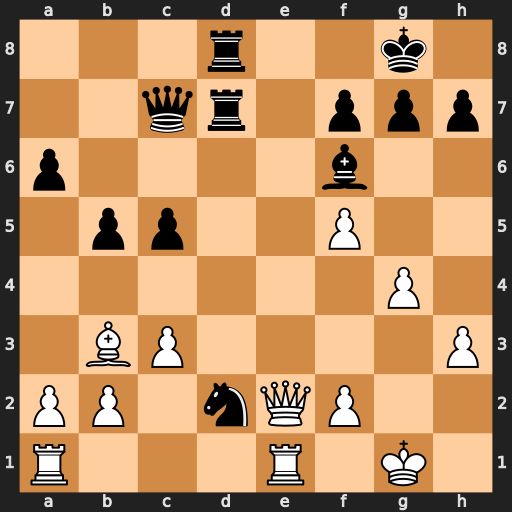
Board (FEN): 3r2k1/2qr1ppp/p4b2/1pp2P2/6P1/1BP4P/PP1nQP2/R3R1K1
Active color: w
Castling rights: -
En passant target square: -
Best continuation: Qe8+ Rxe8 Rxe8#